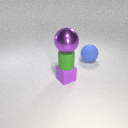
small purple rubber cube below small green rubber cylinder